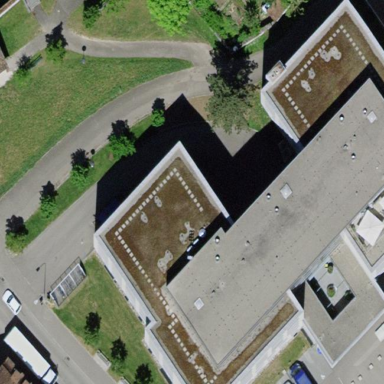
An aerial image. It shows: Building.